Question:
How does Google Inbox show the snackbar over (covering, layering) the keyboard? This is not the default behaviour, which I've tested with a basic coordinator layout, the keyboard open and a snackbar: the default behaviour is showing the snackbar the keyboard. There are many answers on SO to the question: , but I haven't found how to reproduce Google's own Inbox app's snackbar behaviour.
Can you show me how to achieve this?
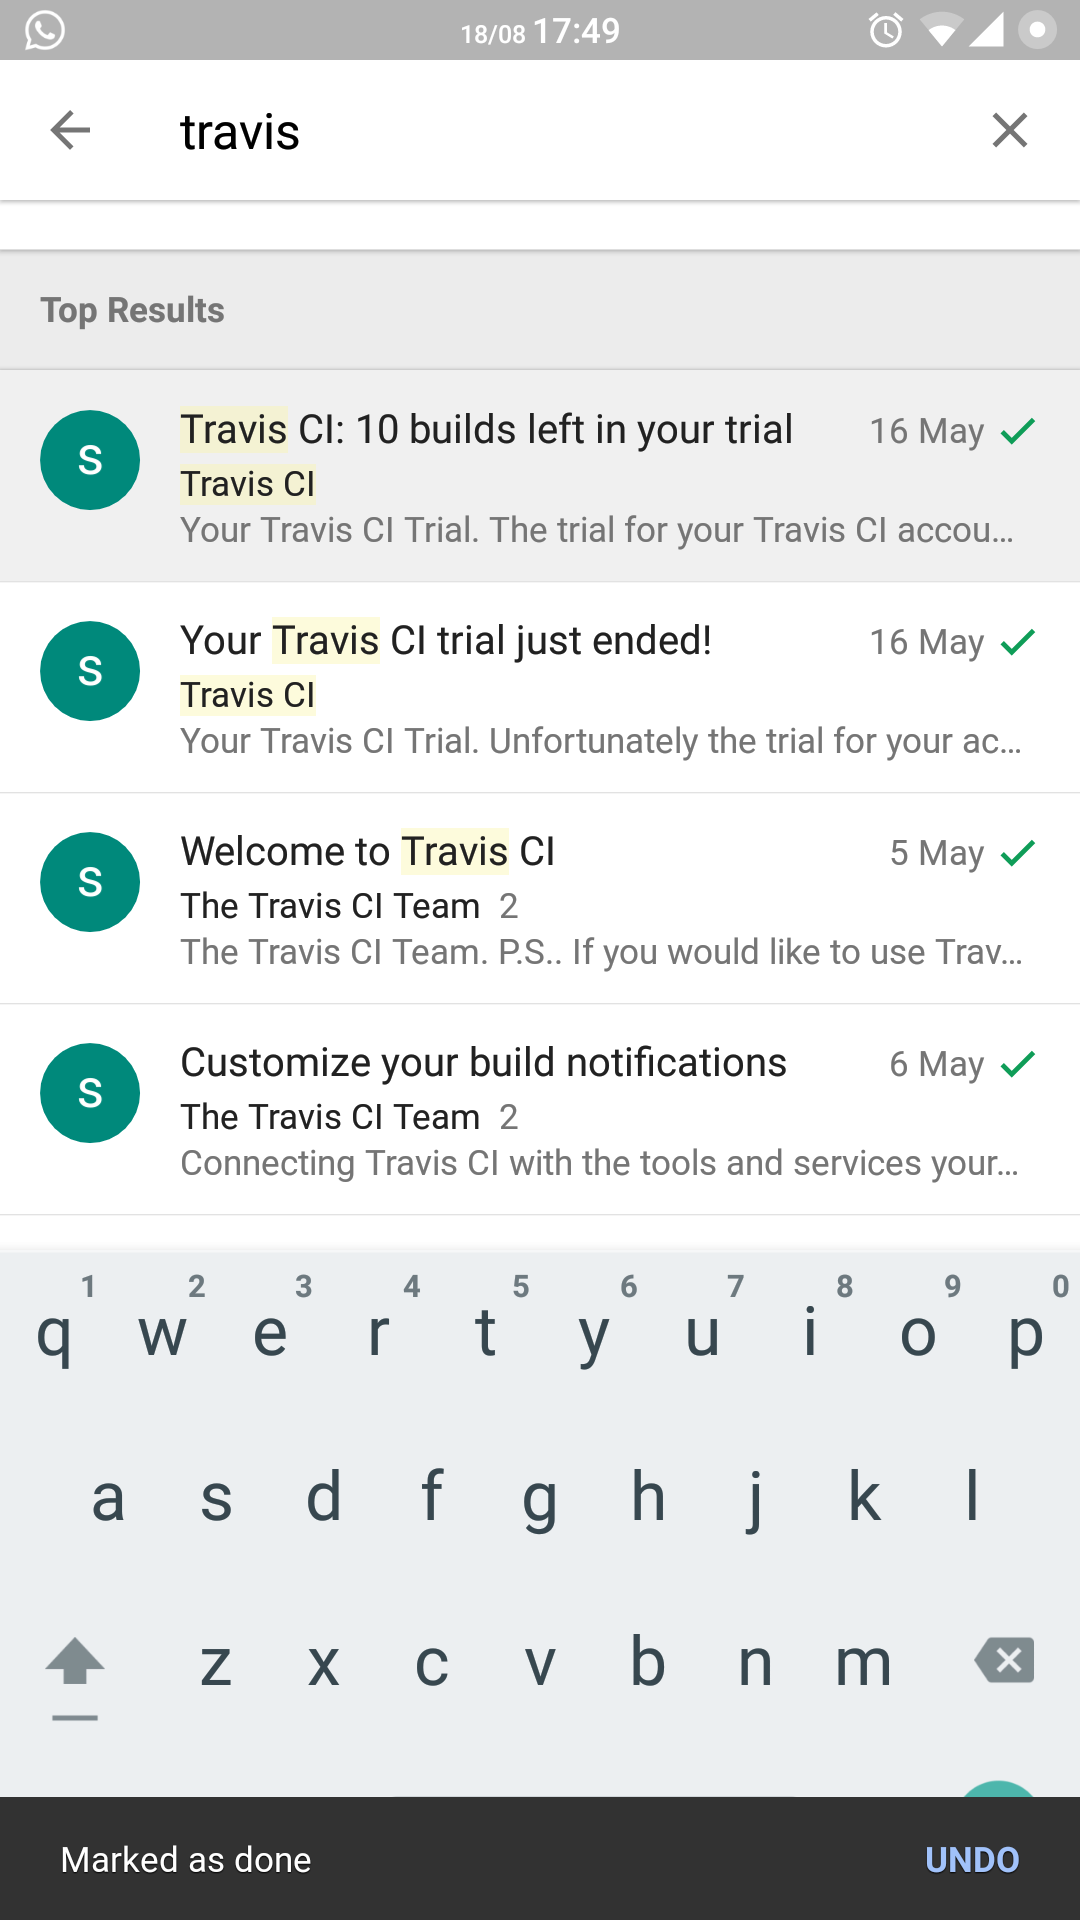
Answer: Inbox doesn't use the standard Snackbar nor uses an overlay window, it uses a custom view. I decompiled the APK to verify how they achieve this effect and I tried to reproduce a minimal example.
First of all create a new layout :
'''
<LinearLayout
xmlns:android="http://schemas.android.com/apk/res/android"
android:layout_width="match_parent"
android:layout_height="wrap_content"
android:background="#323232"
android:paddingLeft="10dp"
android:paddingRight="10dp">
<TextView
android:id="@+id/text"
android:layout_width="0dp"
android:layout_height="match_parent"
android:layout_weight="1"
android:gravity="center_vertical"
android:text="Marked done"
android:textColor="@android:color/white"/>
<Button
android:id="@+id/button"
android:layout_width="wrap_content"
android:layout_height="match_parent"
android:background="@android:color/transparent"
android:gravity="center_vertical"
android:minWidth="48dp"
android:text="undo"
android:textAllCaps="true"
android:textColor="#a1c2fa"/>
</LinearLayout>
'''
Then create these methods to show and dismiss the custom Snackbar:
'''
private View customSnackbar;
private void showCustomSnackbar(final Context context) {
customSnackbar = LayoutInflater.from(context).inflate(R.layout.custom_snackbar, null, false);
customSnackbar.findViewById(R.id.button).setOnClickListener(new View.OnClickListener() {
@Override
public void onClick(View v) {
//action implementation
}
});
WindowManager.LayoutParams lp = new WindowManager.LayoutParams();
lp.height = WindowManager.LayoutParams.WRAP_CONTENT;
lp.width = WindowManager.LayoutParams.MATCH_PARENT;
lp.format = PixelFormat.TRANSLUCENT;
lp.gravity = Gravity.BOTTOM;
lp.flags = WindowManager.LayoutParams.FLAG_WATCH_OUTSIDE_TOUCH |
WindowManager.LayoutParams.FLAG_NOT_FOCUSABLE |
WindowManager.LayoutParams.FLAG_NOT_TOUCH_MODAL;
customSnackbar.setLayoutParams(lp);
WindowManager windowManager = (WindowManager) context.getSystemService(WINDOW_SERVICE);
if (windowManager != null) {
windowManager.addView(customSnackbar, customSnackbar.getLayoutParams());
Point m = new Point();
windowManager.getDefaultDisplay().getSize(m);
int childMeasureSpecWidth = ViewGroup.getChildMeasureSpec(View.MeasureSpec.makeMeasureSpec(m.x, View.MeasureSpec.EXACTLY), 0, lp.width);
int childMeasureSpecHeight = ViewGroup.getChildMeasureSpec(View.MeasureSpec.makeMeasureSpec(m.y, View.MeasureSpec.EXACTLY), 0, lp.height);
customSnackbar.measure(childMeasureSpecWidth, childMeasureSpecHeight);
customSnackbar.setTranslationY(customSnackbar.getMeasuredHeight());
customSnackbar.animate()
.setDuration(300)
.translationX(0.0f)
.translationY(0.0f);
}
}
private void dismissCustomSnackbar(final Context context) {
customSnackbar.animate()
.setDuration(300)
.translationX(0.0f)
.translationY(customSnackbar.getMeasuredHeight())
.withEndAction(new Runnable() {
@Override
public void run() {
WindowManager windowManager = (WindowManager) context.getSystemService(WINDOW_SERVICE);
if (windowManager != null) {
windowManager.removeView(customSnackbar);
}
}
});
}
'''
This is the result obtained:
<URL>